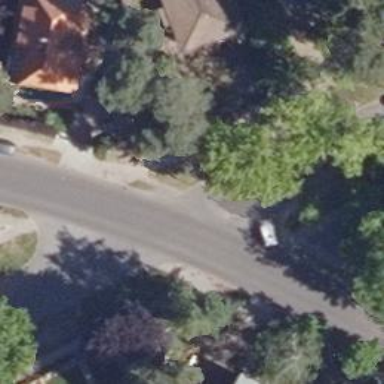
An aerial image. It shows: Residential road with asphalt surface and sidewalks on both sides. There are parallel parking lanes on both sides of the road.